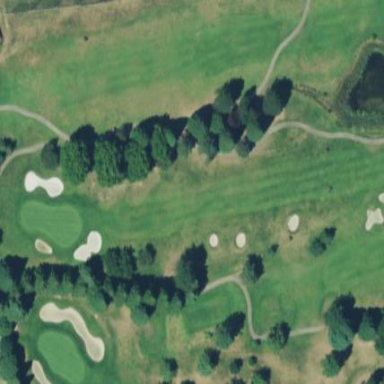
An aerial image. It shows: Golf fairway in the image.